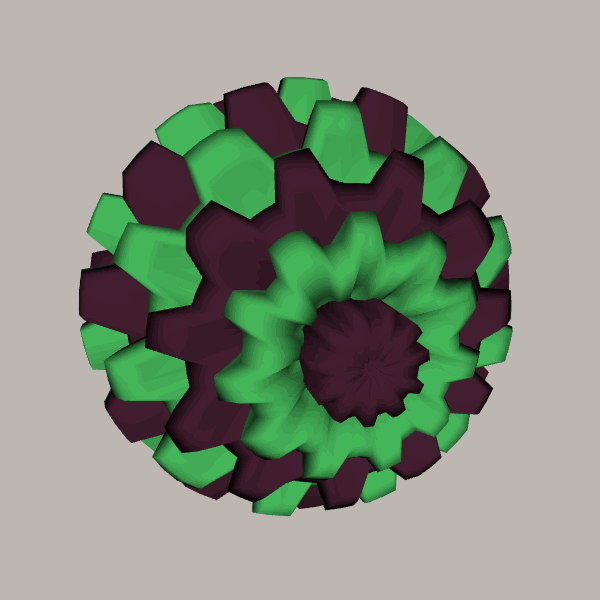
Background: light